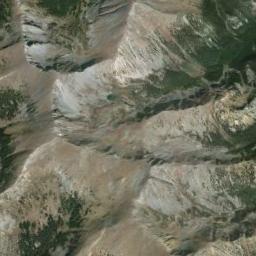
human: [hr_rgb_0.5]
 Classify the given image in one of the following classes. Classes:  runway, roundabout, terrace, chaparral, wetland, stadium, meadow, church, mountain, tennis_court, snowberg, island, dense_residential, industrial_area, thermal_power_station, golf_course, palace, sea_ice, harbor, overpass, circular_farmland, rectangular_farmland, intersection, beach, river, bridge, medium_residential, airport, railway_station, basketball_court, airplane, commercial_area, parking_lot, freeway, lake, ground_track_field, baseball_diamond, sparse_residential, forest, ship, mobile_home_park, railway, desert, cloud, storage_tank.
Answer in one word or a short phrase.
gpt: mountain